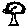
Label: tree